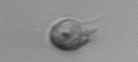
Label: Ciliophora